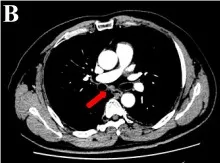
Chest radiological and pathological findings of the 7th station lymph nodes. CT scan images of the enlarged 7th station lymph nodes (red arrow).
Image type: radiology (ct)